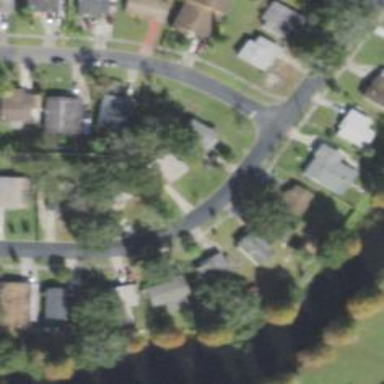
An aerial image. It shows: Residential road with asphalt surface and sidewalk on the left side.